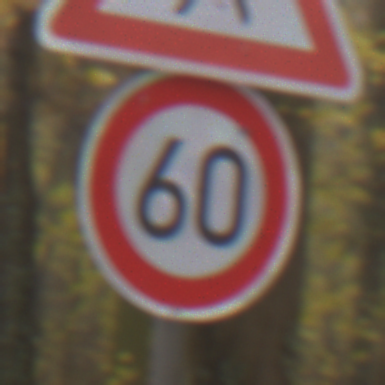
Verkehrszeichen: Geschwindigkeit60
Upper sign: FussgaengerRechts
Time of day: MorningAfternoon
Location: Outdoor (Nature)
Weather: Overcast
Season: Autumn
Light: Natural